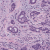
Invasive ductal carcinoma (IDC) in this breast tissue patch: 1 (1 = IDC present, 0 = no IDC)